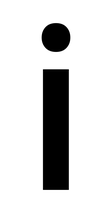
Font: Roboto_Condensed_Medium